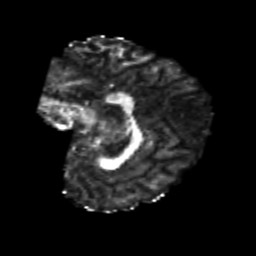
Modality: FA
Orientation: sagittal
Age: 24
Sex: female
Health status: healthy
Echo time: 0.074 s